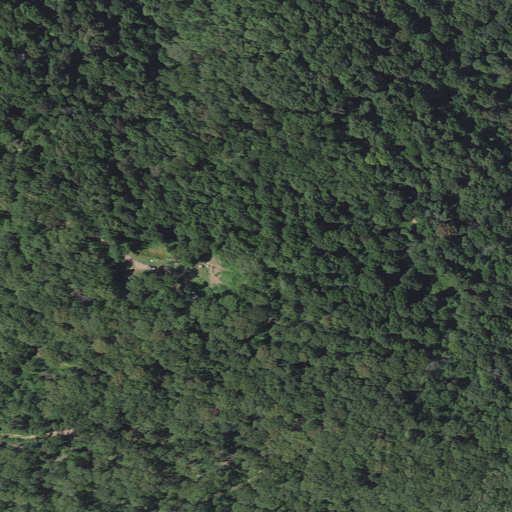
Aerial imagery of mountain in Arkansas named Mahaffey Knob containing deciduous forest and shrub